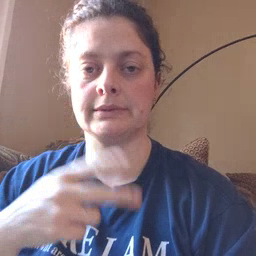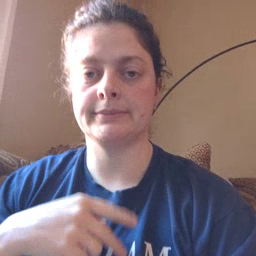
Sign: see